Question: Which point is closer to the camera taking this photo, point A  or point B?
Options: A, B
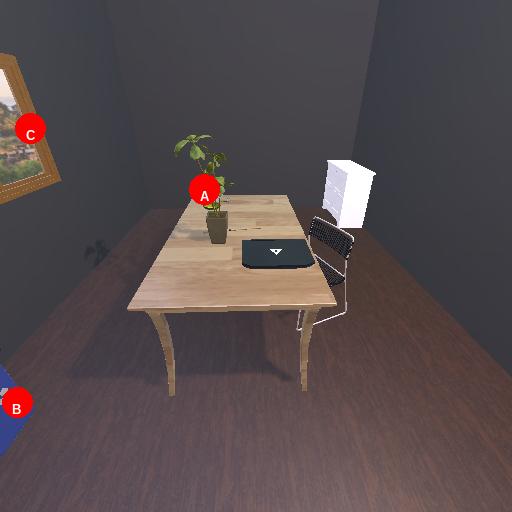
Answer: A